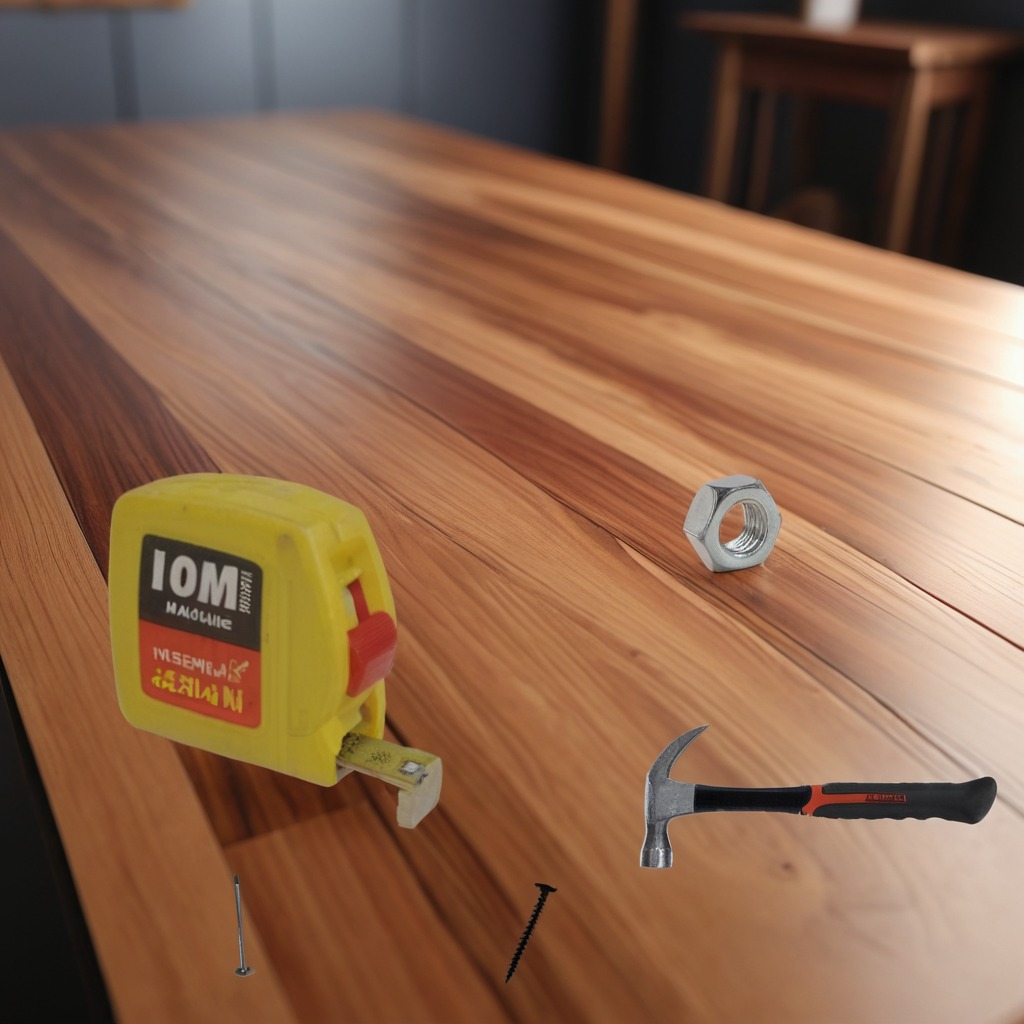
A measuring tape, a hammer, an iron nail, a metal machine screw, and a metal nut are lying on the wooden table in a carpentry studio.